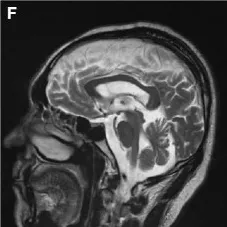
Brain magnetic resonance imaging of the patient. T2-weighted (F) sequence shows that the corpus callosum is normal.
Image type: radiology (mri)